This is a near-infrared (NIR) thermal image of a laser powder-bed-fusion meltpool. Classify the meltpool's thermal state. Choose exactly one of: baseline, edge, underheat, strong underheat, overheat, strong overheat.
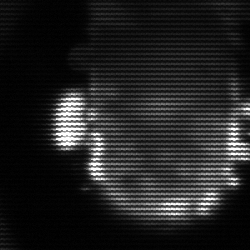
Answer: baseline